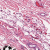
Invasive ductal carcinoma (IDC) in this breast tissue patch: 0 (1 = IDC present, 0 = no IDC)